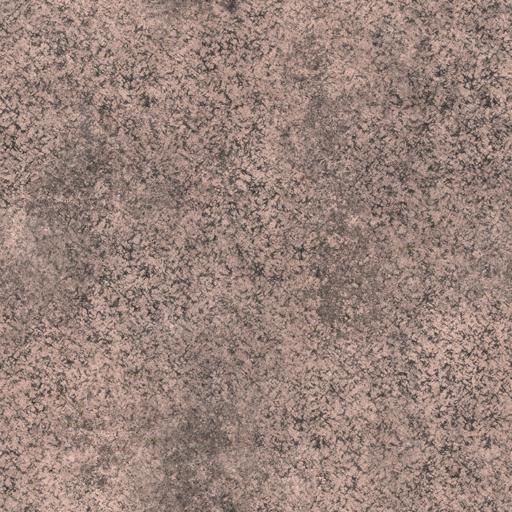
Tags: copper dirt dirty metal